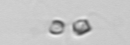
Label: Chaetoceros